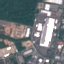
Land use / land cover class: Industrial